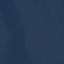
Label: SeaLake